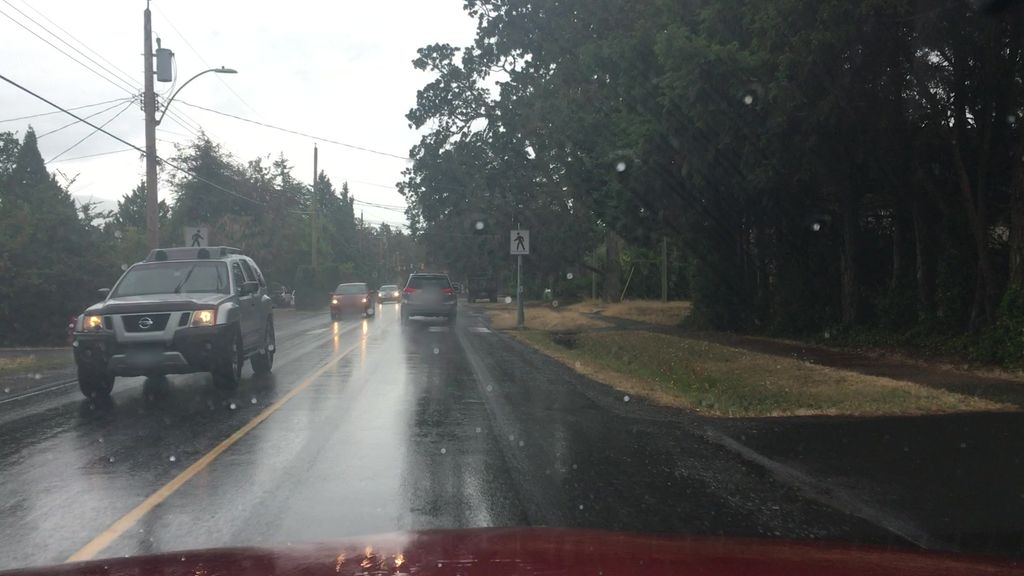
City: victoria